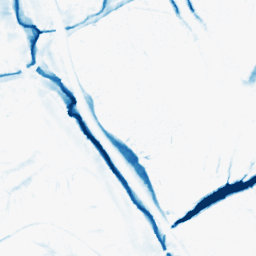
Category: morphological
Decomposition family: morphological
Decomposition parameters: operation: closing
size: 10
Upsampling method: bilinear
Upsampling parameters: scale: 4
Upsampling scale: 4